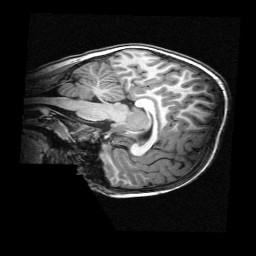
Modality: T1w
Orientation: sagittal
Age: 8
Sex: female
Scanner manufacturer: siemens
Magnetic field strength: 3 T
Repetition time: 2.3 s
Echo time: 0.00336 s